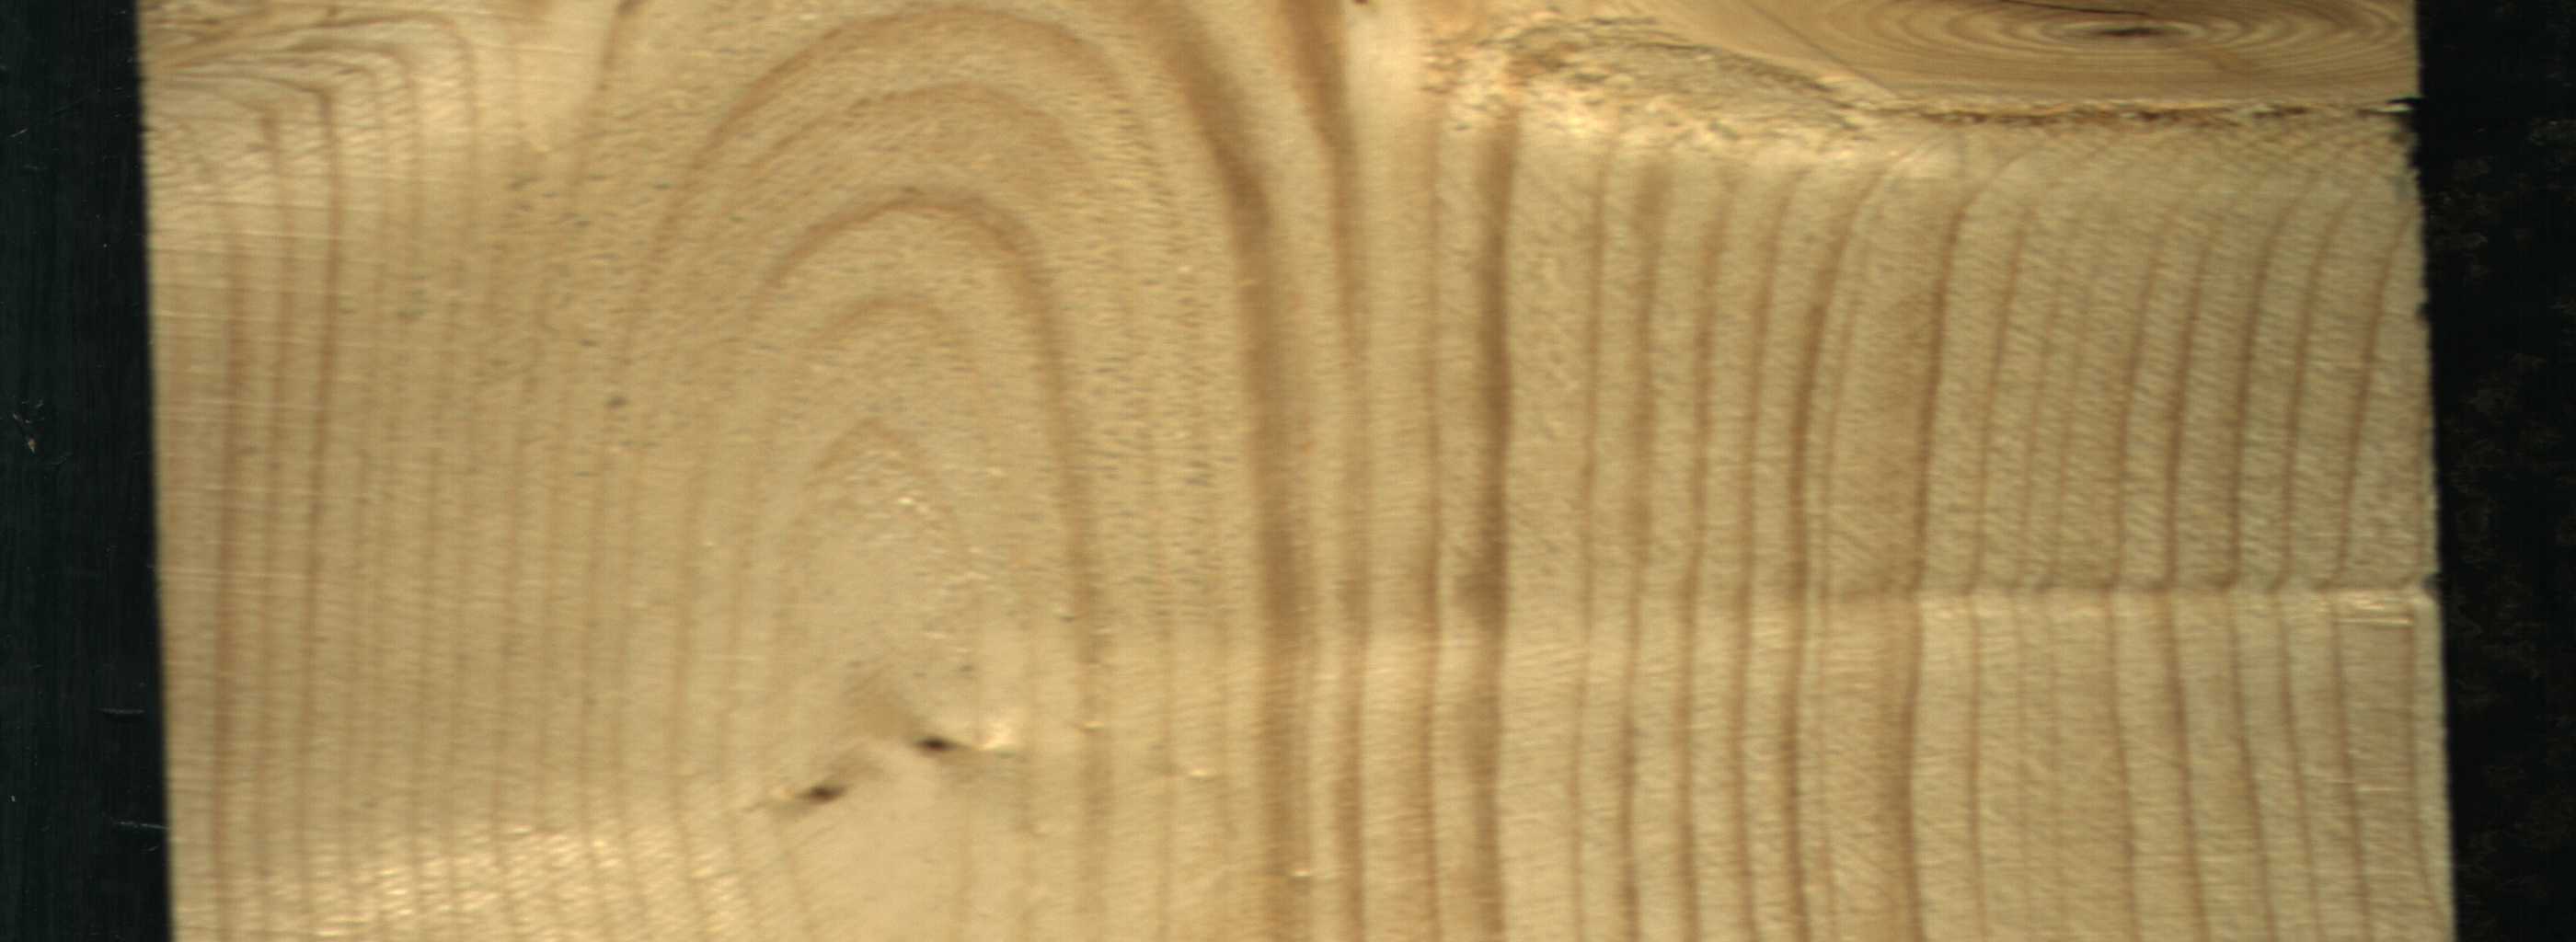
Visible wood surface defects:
Live_Knot
Live_Knot